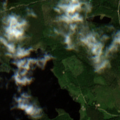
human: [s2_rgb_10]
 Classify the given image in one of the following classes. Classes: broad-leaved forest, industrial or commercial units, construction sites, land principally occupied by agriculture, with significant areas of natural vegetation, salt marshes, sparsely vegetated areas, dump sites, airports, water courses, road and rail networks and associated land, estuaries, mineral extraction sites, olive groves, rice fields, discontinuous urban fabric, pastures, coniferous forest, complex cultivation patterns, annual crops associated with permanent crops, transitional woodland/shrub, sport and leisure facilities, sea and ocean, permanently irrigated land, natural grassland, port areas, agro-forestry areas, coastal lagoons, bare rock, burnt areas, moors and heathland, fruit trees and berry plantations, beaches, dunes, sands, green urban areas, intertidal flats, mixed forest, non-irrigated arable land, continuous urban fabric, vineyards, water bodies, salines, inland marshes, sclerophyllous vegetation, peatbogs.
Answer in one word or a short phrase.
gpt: coniferous forest, mixed forest, water bodies